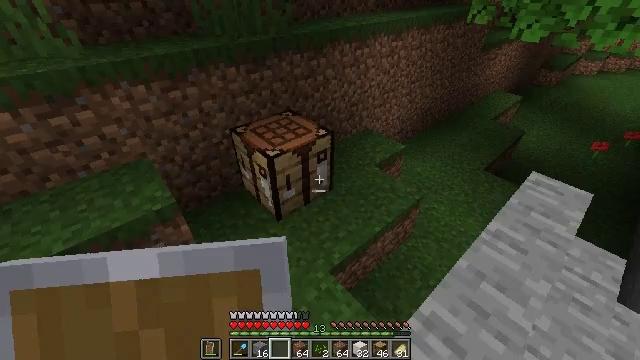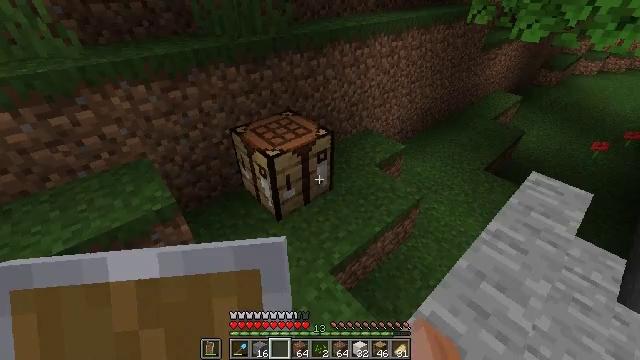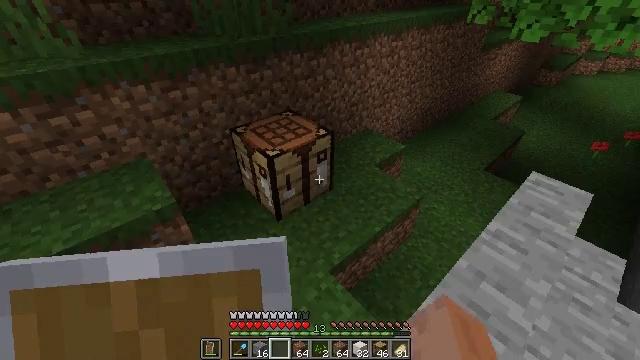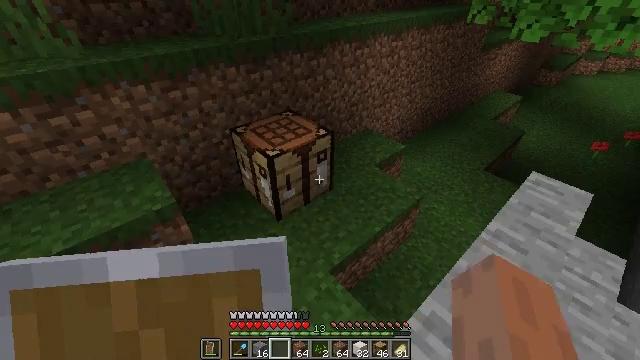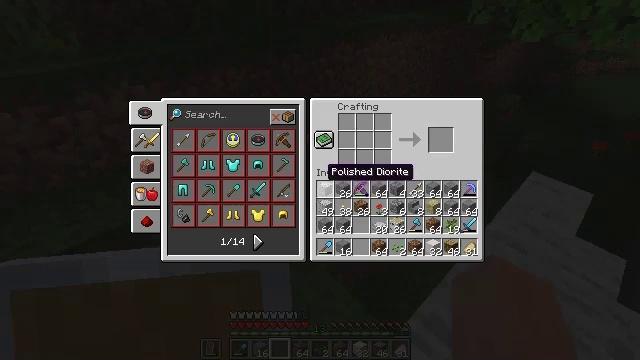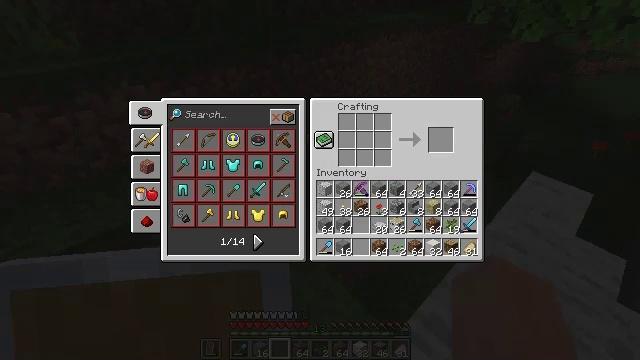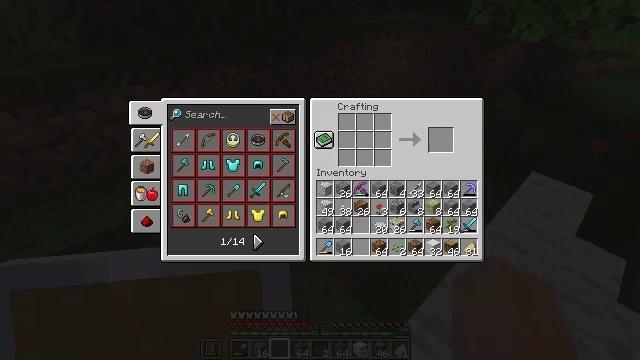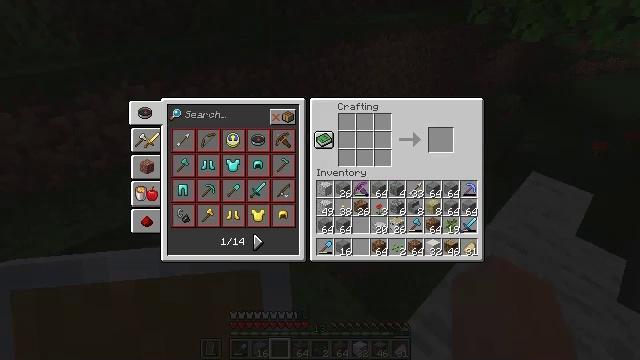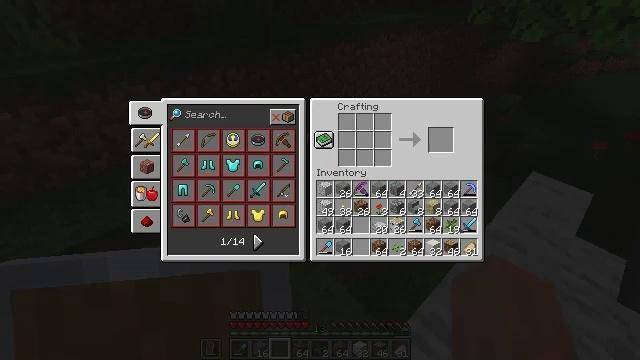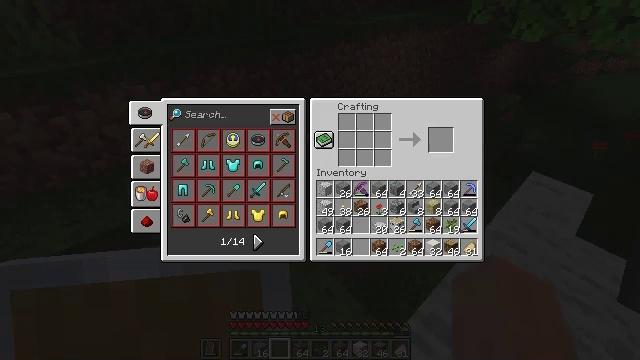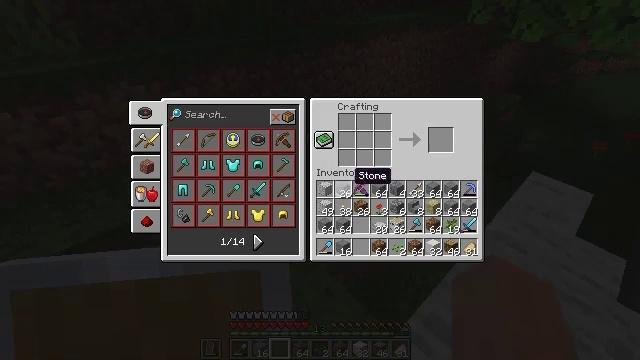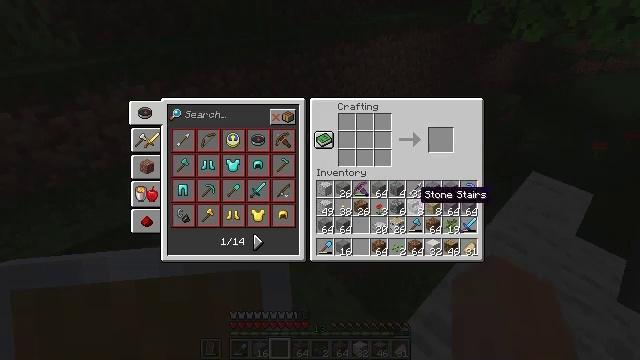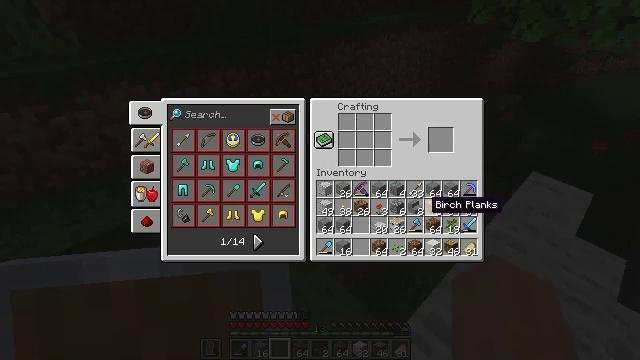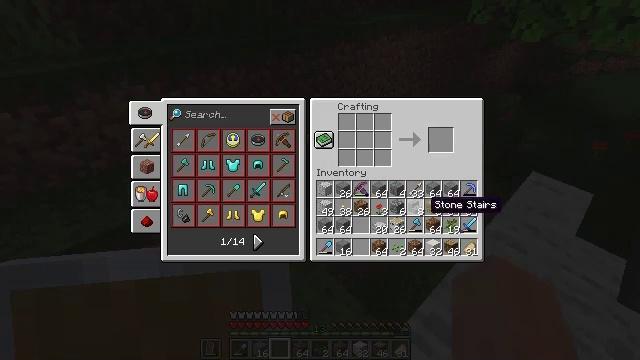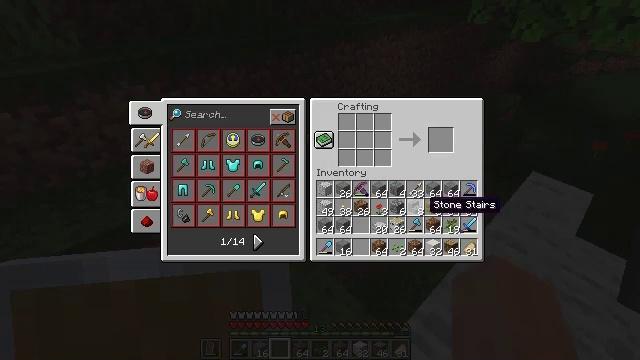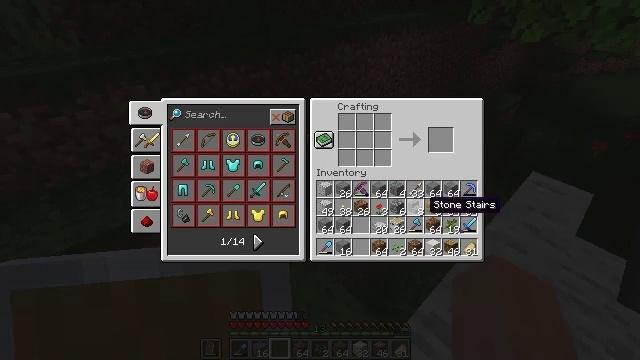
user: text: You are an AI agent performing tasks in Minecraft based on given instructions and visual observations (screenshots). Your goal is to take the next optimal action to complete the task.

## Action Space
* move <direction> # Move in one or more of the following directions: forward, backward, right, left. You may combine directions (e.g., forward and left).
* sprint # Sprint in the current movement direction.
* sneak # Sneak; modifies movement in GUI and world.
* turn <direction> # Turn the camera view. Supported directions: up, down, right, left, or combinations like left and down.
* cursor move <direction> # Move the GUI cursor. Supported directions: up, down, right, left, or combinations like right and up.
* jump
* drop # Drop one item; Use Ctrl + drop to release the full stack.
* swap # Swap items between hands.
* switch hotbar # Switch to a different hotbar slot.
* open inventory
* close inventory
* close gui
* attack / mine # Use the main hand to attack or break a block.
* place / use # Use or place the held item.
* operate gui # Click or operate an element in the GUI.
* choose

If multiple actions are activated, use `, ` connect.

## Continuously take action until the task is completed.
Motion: motion action
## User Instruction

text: Interact with the crafting table to get quartz stairs.
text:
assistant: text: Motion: no_op
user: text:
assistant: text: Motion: no_op
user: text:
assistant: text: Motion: no_op
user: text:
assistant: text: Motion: open gui
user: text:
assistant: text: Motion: no_op
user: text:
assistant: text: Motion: no_op
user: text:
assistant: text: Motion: no_op
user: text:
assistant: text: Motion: no_op
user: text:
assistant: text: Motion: no_op
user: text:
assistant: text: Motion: cursor move right
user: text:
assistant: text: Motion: cursor move right and down
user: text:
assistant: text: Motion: cursor move right and down
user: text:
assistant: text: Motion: no_op
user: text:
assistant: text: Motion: no_op
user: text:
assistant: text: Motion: no_op
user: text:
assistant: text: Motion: no_op
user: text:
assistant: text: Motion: no_op
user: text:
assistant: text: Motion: cursor move down
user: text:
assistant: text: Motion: cursor move down
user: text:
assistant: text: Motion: cursor move down
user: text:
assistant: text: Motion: no_op
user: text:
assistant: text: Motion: no_op
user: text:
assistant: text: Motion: cursor move up
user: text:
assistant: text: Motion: no_op
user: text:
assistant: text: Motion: no_op
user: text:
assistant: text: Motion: no_op
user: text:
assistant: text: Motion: no_op
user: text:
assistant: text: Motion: no_op
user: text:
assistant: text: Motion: cursor move up
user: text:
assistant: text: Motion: no_op